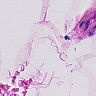
Metastatic tissue present: no